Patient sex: F
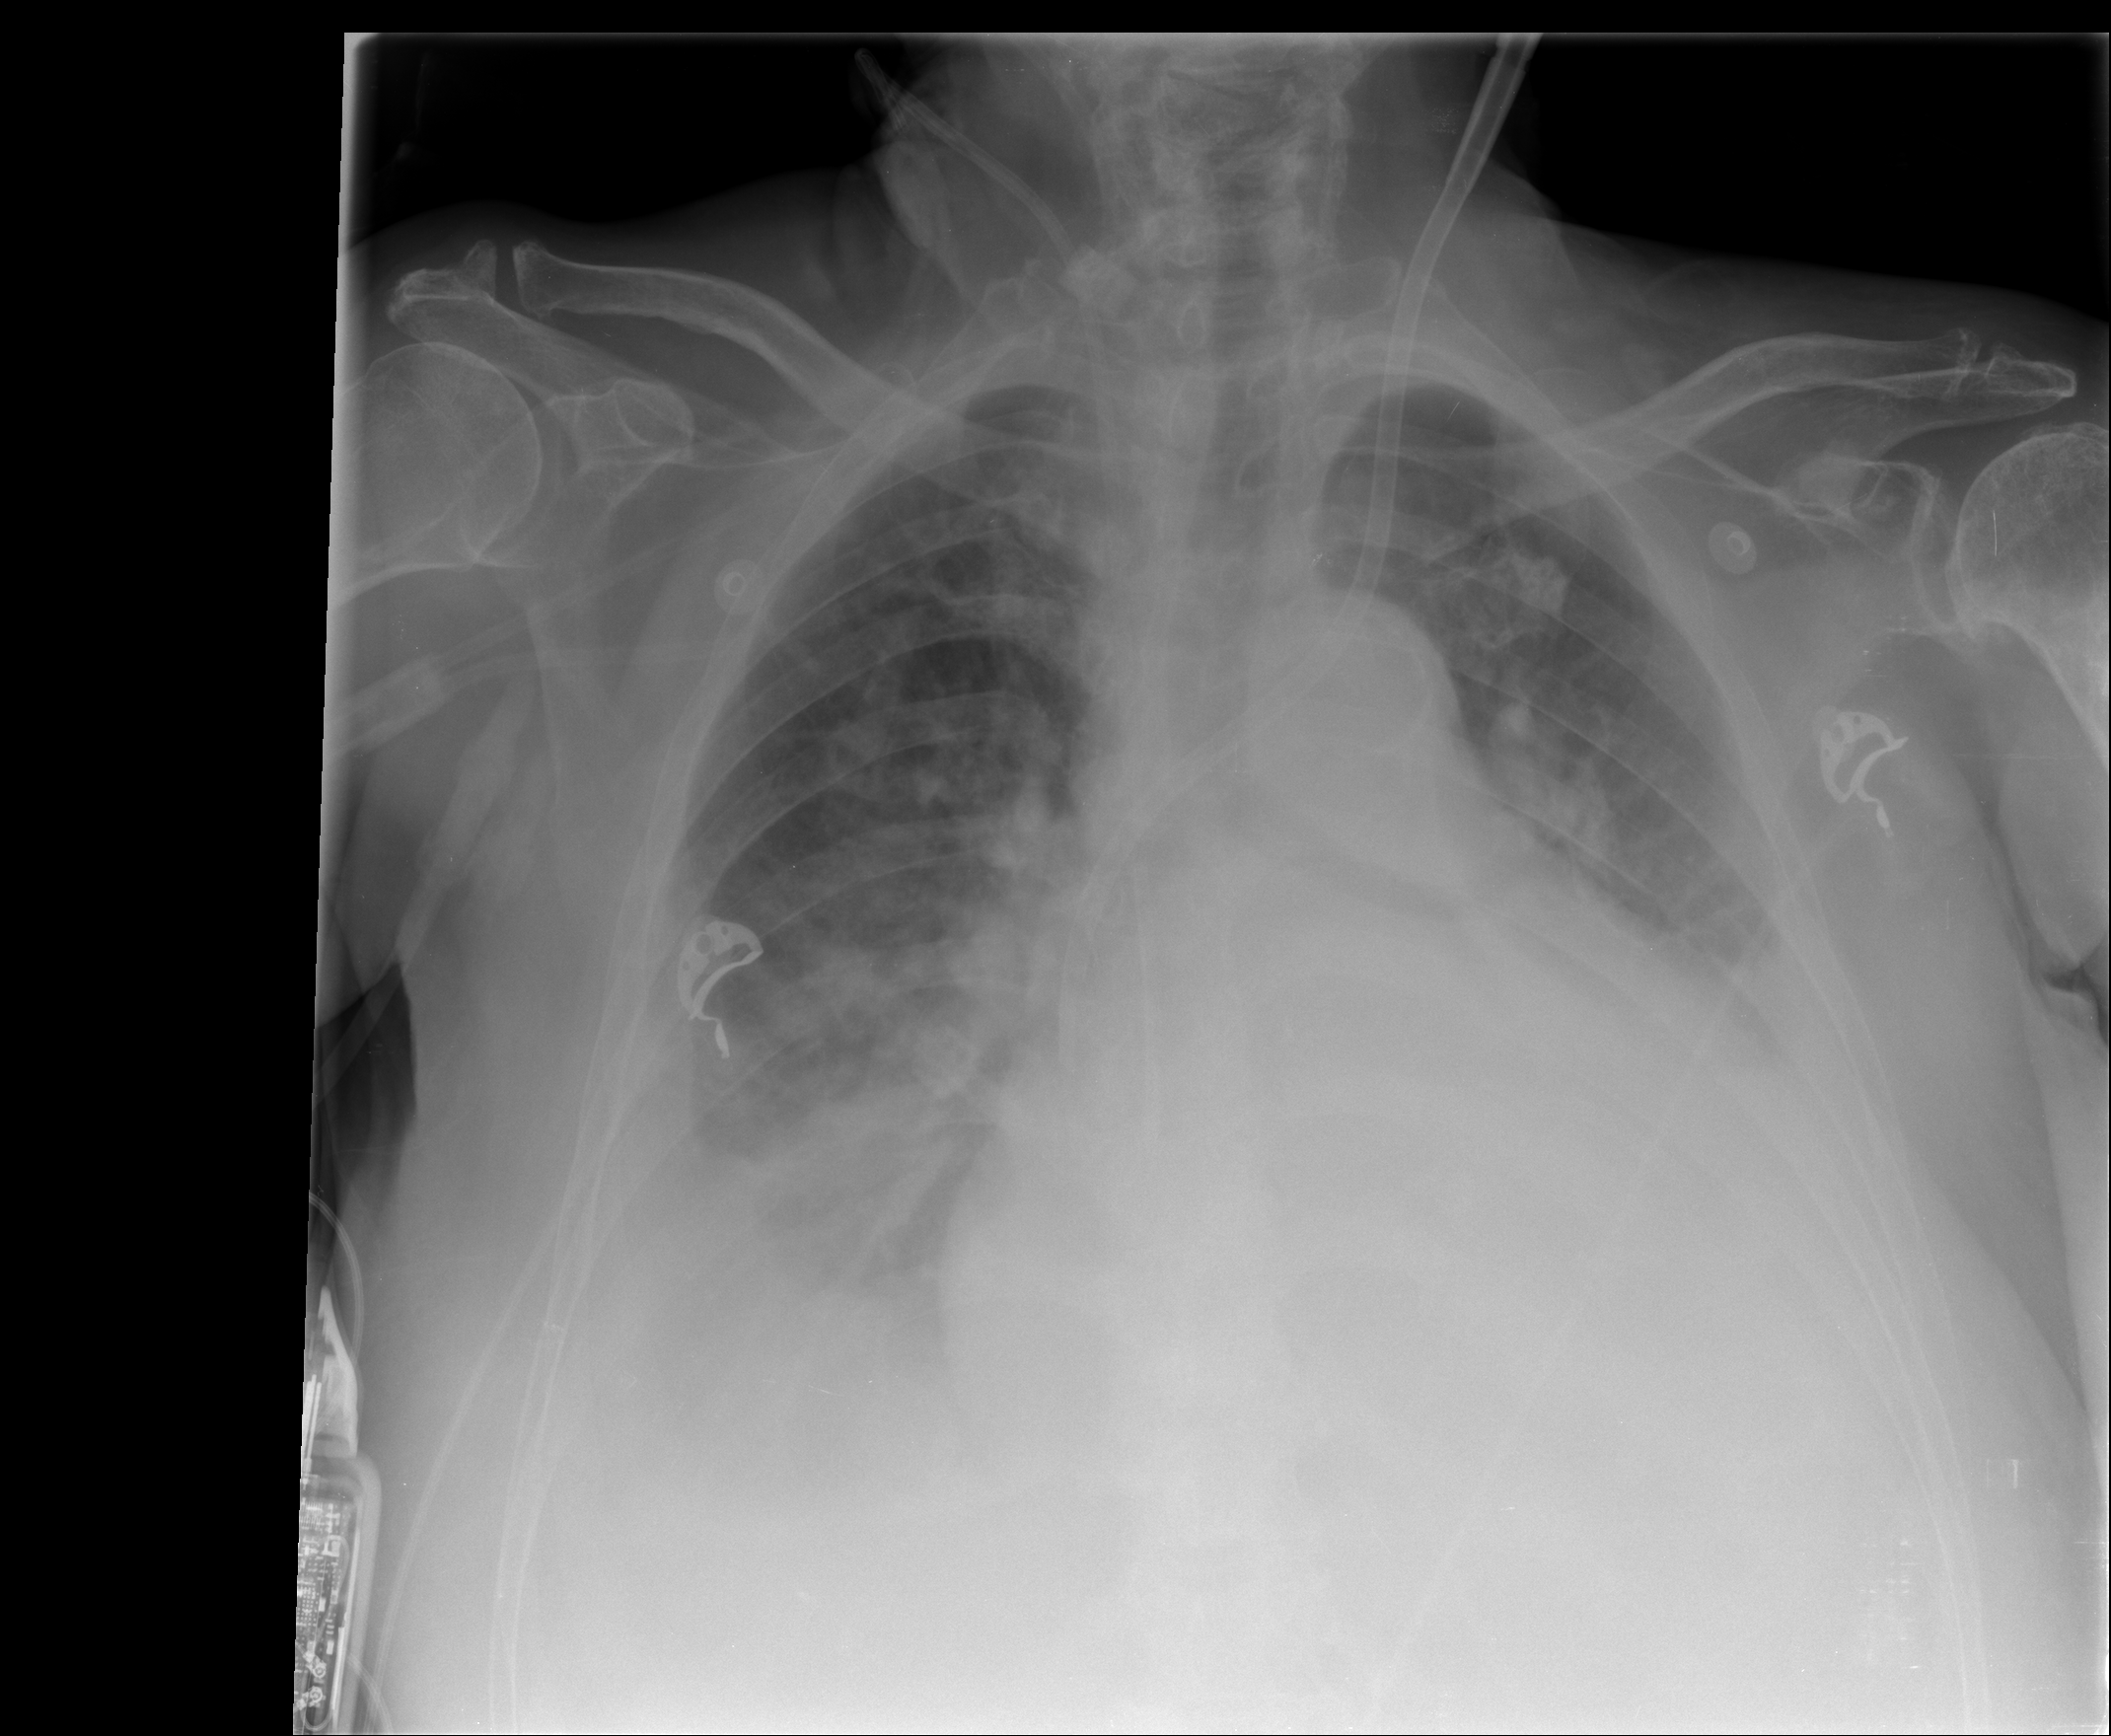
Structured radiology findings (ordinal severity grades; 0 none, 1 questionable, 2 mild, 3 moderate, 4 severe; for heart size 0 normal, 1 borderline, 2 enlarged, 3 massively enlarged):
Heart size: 3
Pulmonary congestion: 3
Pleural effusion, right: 0
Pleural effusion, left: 2
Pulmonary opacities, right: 2
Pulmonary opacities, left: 0
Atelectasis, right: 0
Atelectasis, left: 2